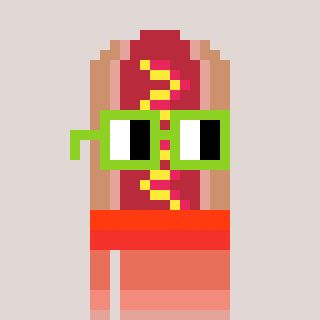
a pixel art character with square light green glasses, a hotdog-shaped head and a teal-colored body on a warm background